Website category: sports
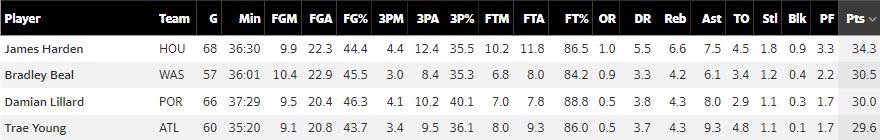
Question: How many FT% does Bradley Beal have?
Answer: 84.2

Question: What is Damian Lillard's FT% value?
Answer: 88.8

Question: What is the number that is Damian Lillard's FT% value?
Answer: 88.8

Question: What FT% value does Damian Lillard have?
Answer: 88.8

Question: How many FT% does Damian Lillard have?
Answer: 88.8

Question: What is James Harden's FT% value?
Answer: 86.5

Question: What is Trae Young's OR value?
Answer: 0.5

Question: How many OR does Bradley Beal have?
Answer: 0.9

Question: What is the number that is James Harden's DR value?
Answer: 5.5

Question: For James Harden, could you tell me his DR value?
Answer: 5.5

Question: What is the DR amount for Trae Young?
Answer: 3.7

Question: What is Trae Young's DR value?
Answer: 3.7

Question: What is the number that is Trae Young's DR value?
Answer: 3.7

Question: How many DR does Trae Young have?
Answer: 3.7

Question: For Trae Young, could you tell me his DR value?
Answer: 3.7

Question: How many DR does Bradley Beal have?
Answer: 3.3

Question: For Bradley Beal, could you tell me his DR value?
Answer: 3.3

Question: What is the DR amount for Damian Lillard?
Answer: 3.8

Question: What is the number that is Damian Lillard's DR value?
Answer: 3.8

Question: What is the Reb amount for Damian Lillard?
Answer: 4.3

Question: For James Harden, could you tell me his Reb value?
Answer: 6.6

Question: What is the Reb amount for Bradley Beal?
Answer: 4.2

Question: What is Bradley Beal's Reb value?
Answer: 4.2

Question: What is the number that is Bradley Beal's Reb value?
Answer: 4.2

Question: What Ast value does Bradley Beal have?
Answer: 6.1

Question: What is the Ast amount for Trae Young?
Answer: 9.3

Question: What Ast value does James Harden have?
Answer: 7.5

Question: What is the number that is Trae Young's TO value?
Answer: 4.8

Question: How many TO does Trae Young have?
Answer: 4.8

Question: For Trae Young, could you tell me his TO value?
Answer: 4.8

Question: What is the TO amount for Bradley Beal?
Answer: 3.4

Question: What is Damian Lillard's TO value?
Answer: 2.9

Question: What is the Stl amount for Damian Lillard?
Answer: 1.1

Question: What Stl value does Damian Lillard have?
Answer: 1.1

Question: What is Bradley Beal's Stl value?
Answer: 1.2

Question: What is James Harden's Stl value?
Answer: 1.8

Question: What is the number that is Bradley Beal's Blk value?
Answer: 0.4

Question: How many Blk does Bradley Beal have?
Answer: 0.4

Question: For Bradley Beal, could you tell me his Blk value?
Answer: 0.4

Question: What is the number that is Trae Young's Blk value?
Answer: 0.1

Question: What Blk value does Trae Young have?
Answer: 0.1

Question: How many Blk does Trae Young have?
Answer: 0.1

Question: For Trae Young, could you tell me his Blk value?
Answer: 0.1

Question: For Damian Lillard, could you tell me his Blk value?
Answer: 0.3

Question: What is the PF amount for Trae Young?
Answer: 1.7

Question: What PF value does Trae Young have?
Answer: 1.7

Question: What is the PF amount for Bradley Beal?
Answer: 2.2

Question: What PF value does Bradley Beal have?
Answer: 2.2

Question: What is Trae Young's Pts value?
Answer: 29.6

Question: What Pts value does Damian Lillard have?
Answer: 30.0

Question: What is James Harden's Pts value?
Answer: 34.3

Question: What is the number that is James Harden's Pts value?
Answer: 34.3

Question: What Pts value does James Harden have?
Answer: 34.3

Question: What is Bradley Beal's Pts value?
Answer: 30.5

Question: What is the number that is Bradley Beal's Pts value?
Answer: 30.5

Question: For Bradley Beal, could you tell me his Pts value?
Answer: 30.5